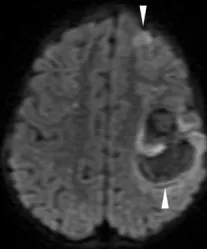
Restricted diffusion. Signals (arrowhead) increasing in size along the MRI examination.
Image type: radiology (mri)